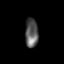
Tissue: prostate
Cell type: Fibroblasts
Senescence score: 0.7488
Nuclear area (px): 378
Mean DAPI intensity: 89.905